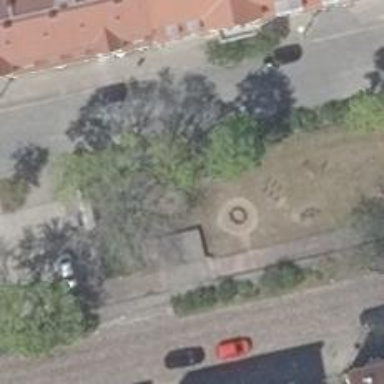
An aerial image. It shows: Playground with roundabout on the ground.